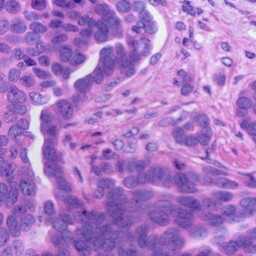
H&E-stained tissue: Ovarian